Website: macys
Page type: customer-info-address
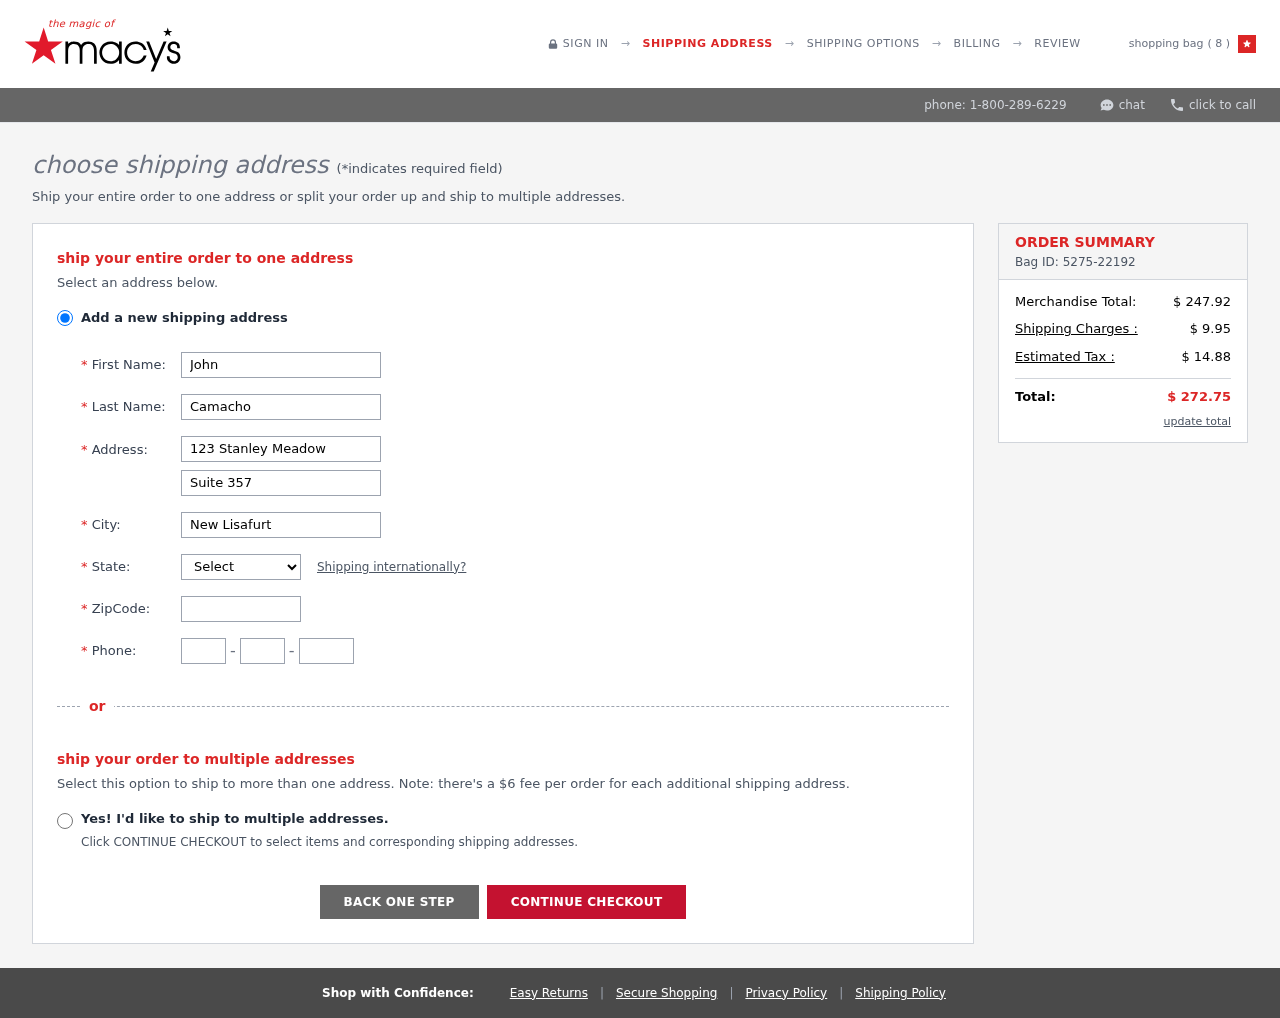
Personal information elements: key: PII_CITY
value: New Lisafurt
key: PII_FIRSTNAME
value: John
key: PII_LASTNAME
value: Camacho
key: PII_PHONE_AREA
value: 984
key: PII_PHONE_PREFIX
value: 376
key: PII_PHONE_SUFFIX
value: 4803
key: PII_POSTCODE
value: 38554
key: PII_STATE_ABBR
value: MI
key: PII_STREET
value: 123 Stanley Meadow
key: PII_STREET2
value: Suite 357
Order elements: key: ORDER_NUM_ITEMS
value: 8
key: ORDER_ID
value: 5275-22192
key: ORDER_SUBTOTAL
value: $ 247.92
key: ORDER_SHIPPING_COST
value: $ 9.95
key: ORDER_TAX
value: $ 14.88
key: ORDER_TOTAL
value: $ 272.75